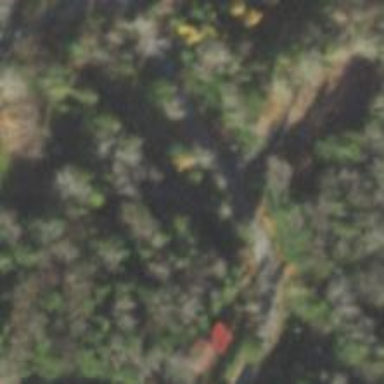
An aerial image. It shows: Abandoned railway near residential road.